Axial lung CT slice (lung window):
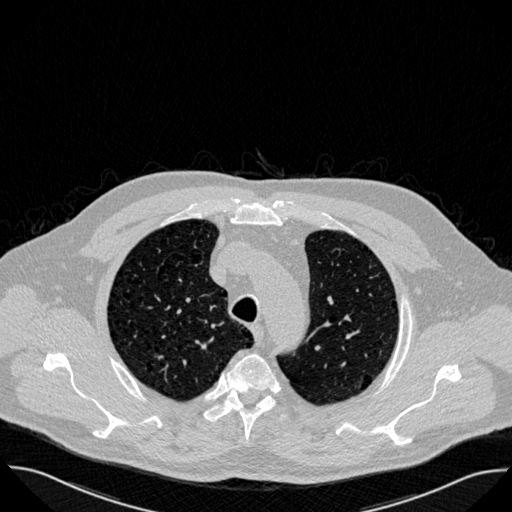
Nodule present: no